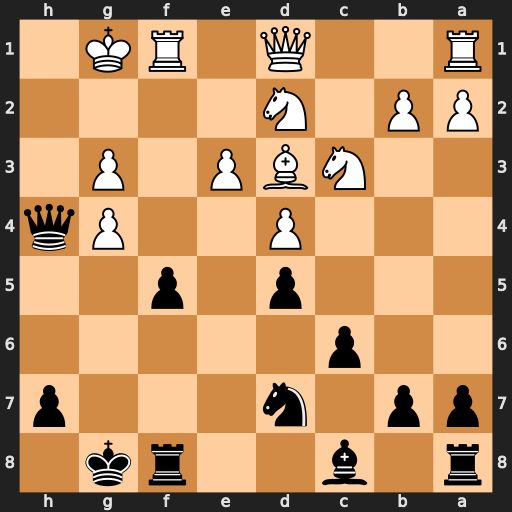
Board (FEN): r1b2rk1/pp1n3p/2p5/3p1p2/3P2Pq/2NBP1P1/PP1N4/R2Q1RK1
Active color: b
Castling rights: -
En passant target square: -
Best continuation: Qxg3+ Kh1 Qh3+